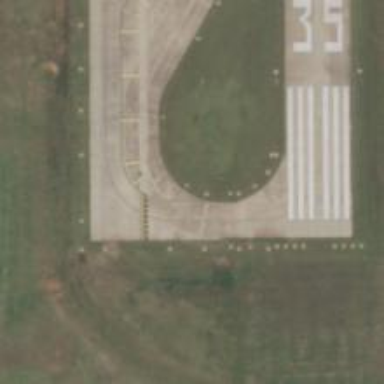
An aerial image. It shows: Image of taxiway at airport.